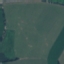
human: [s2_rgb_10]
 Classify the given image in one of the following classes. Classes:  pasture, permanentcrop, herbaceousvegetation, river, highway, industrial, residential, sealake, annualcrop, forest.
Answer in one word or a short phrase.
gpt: Pasture